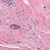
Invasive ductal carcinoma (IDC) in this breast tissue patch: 1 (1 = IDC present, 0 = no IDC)